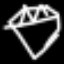
Label: diamond